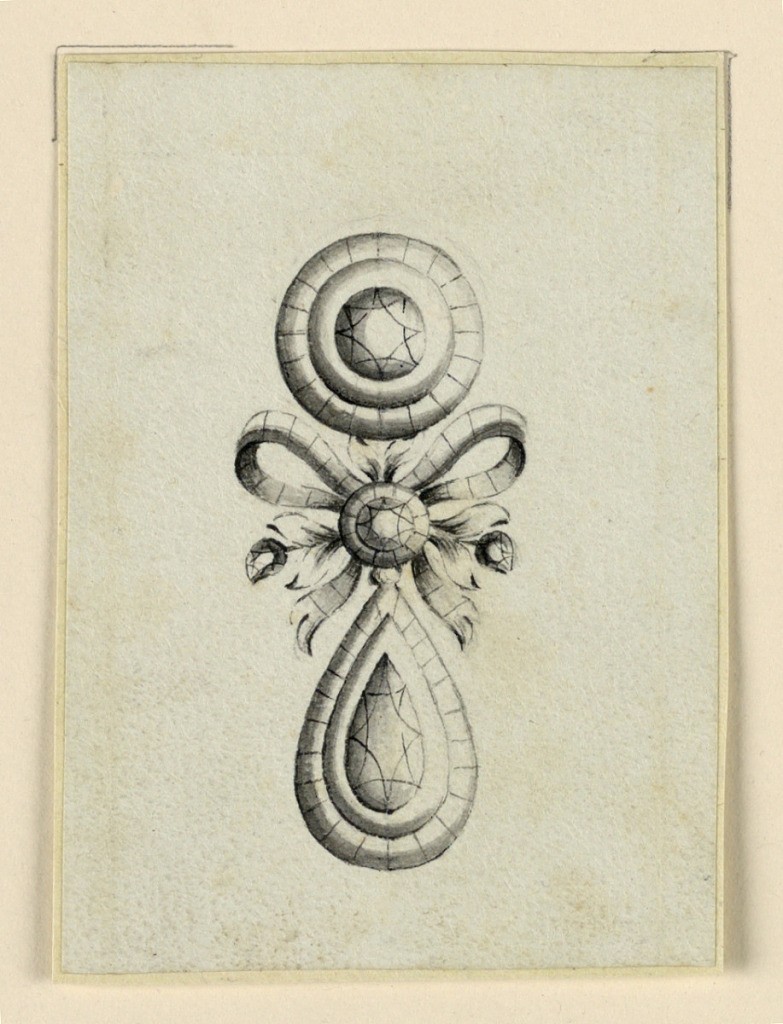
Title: Design for an Earring
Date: late 18th century
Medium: Pen and black ink, brush and gray watercolor on light green paper
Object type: Drawing
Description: Jewelry design for an earring. The disk above and the drop below are connected by a knotted ribbon with two flower stems at either side and a round gem at center.